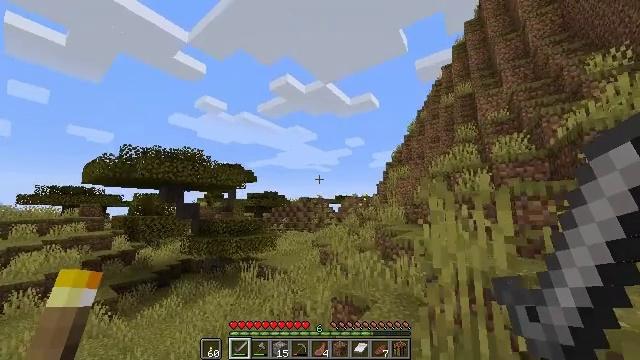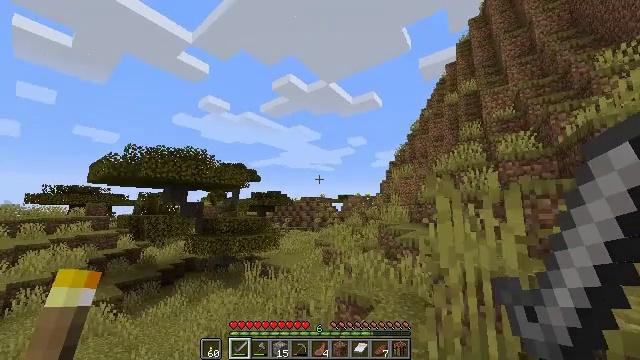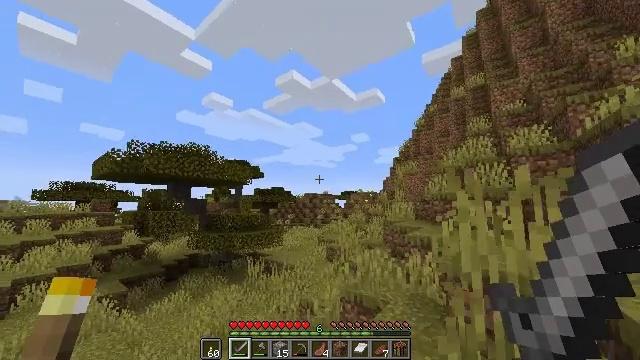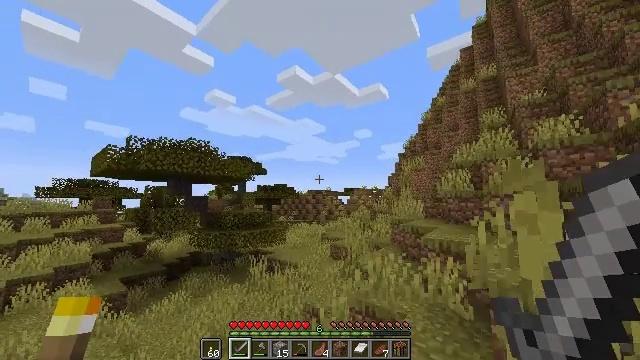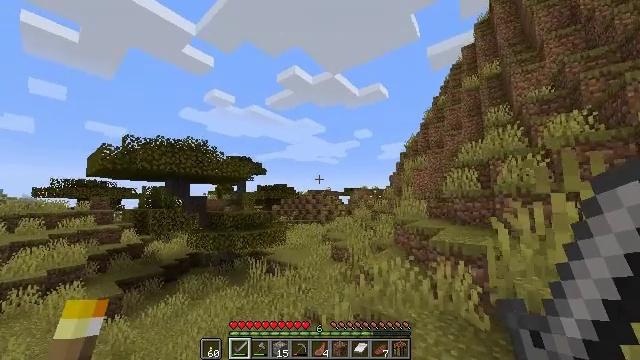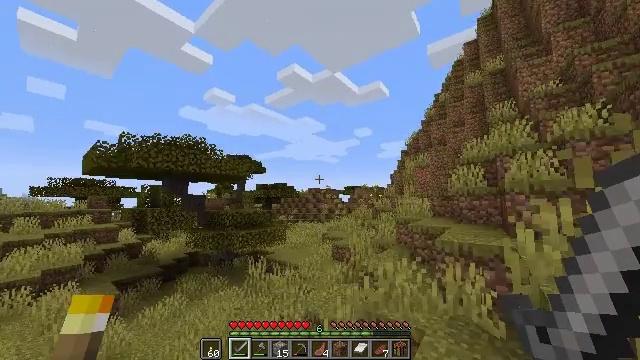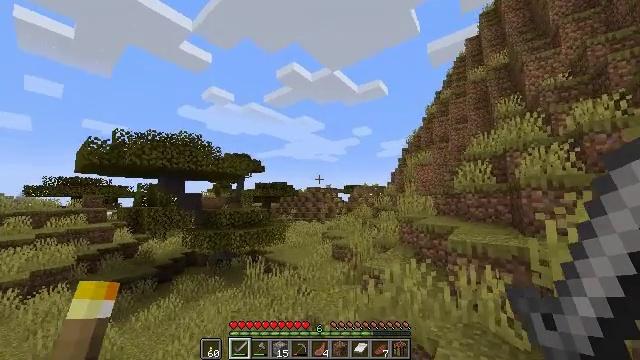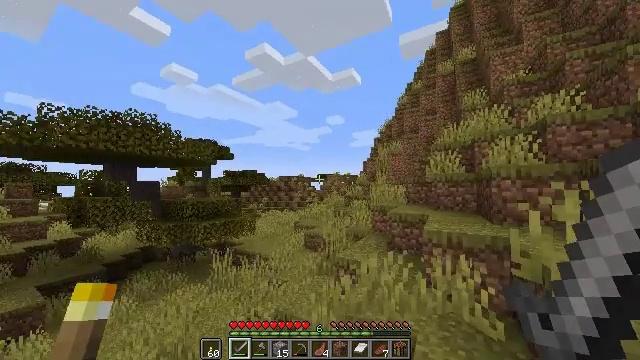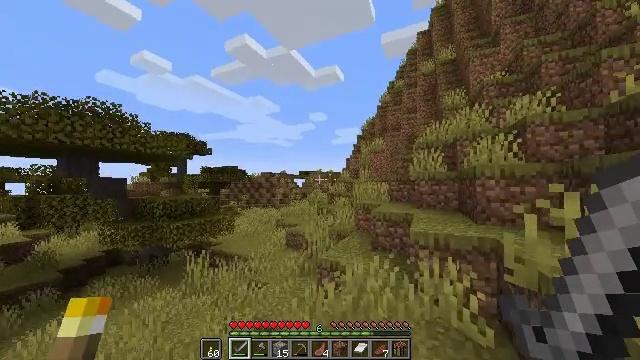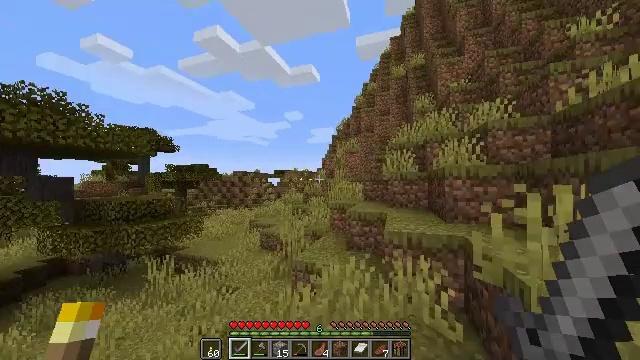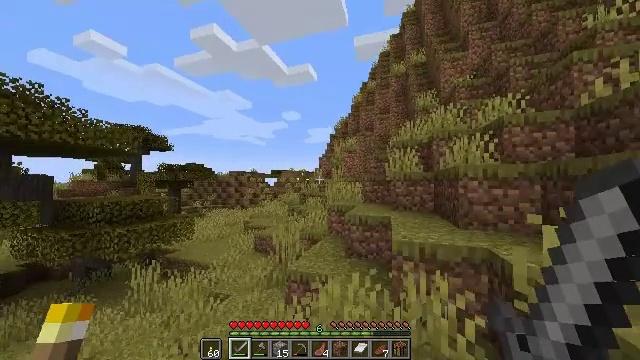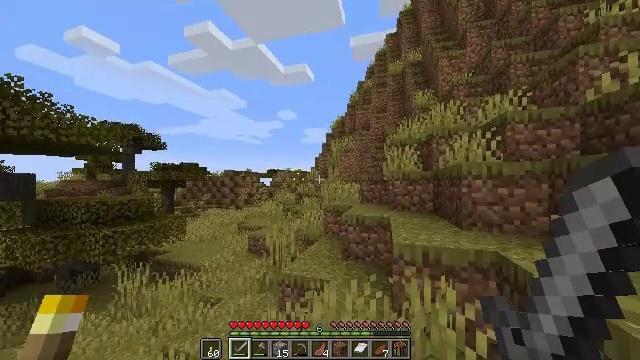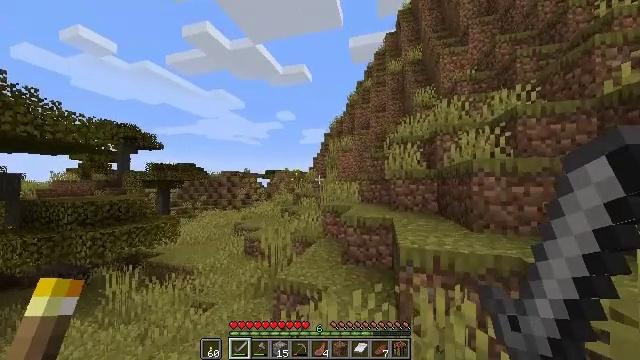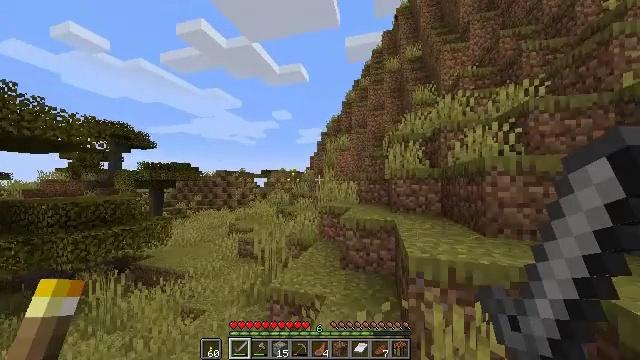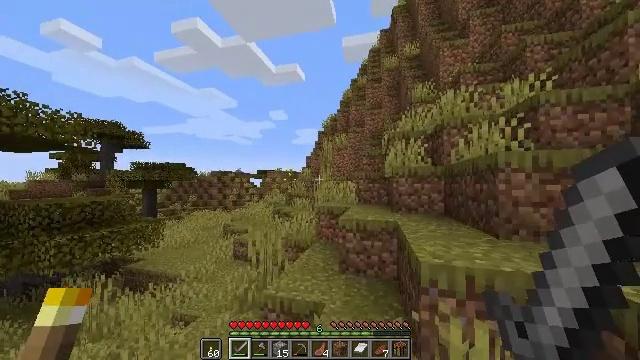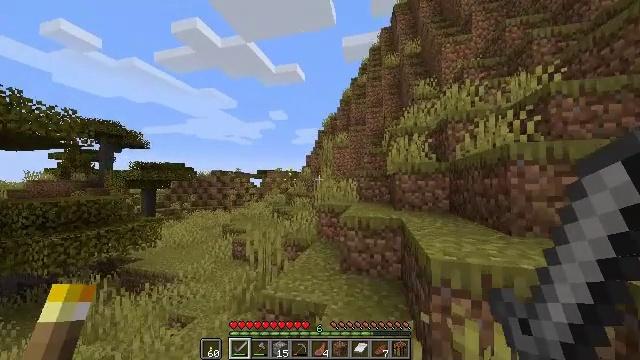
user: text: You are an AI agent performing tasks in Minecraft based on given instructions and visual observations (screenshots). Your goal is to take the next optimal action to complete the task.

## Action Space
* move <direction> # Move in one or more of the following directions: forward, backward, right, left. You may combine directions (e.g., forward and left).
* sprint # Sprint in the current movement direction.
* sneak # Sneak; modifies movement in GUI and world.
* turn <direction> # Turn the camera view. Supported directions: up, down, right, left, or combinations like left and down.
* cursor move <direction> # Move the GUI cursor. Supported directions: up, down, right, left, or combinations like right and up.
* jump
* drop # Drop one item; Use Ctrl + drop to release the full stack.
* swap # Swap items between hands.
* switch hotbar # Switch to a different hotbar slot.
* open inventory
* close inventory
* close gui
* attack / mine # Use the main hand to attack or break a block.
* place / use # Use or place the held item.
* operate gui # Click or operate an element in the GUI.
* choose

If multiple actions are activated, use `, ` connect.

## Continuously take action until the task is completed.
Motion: motion action
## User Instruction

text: Collect sand to make glass.
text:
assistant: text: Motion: move forward, sprint
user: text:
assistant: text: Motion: move forward, sprint
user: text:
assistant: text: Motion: move forward, sprint
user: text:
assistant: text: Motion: move forward, sprint
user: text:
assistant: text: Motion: move forward, sprint
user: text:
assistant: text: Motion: move forward, sprint
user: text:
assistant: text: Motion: move forward, sprint, turn right and down
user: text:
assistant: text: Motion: move forward, sprint, turn right
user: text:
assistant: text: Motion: move forward, sprint, turn right
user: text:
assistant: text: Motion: move forward, sprint
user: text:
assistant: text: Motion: move forward, sprint, turn right
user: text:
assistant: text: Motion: move forward, sprint
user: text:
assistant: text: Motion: move forward, sprint
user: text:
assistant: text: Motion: move forward, sprint
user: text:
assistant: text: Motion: move forward, sprint
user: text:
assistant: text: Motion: move forward, sprint
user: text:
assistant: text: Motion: move forward, sprint
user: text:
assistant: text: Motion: move forward, sprint
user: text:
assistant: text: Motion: move forward, sprint
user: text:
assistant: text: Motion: move forward, sprint
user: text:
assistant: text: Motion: move forward, sprint
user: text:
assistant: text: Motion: move forward, sprint
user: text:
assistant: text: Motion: move forward, sprint
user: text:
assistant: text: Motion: move forward, sprint
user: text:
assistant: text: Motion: move forward, sprint, jump
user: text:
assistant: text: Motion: move forward, sprint, jump
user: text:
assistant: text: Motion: move forward, sprint, jump
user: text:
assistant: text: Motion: move forward, sprint, jump
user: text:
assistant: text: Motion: move forward, sprint, jump
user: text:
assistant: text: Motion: move forward, sprint